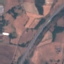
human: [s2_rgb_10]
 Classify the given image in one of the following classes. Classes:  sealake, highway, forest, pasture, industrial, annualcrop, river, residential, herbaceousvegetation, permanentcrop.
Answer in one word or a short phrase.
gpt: Highway